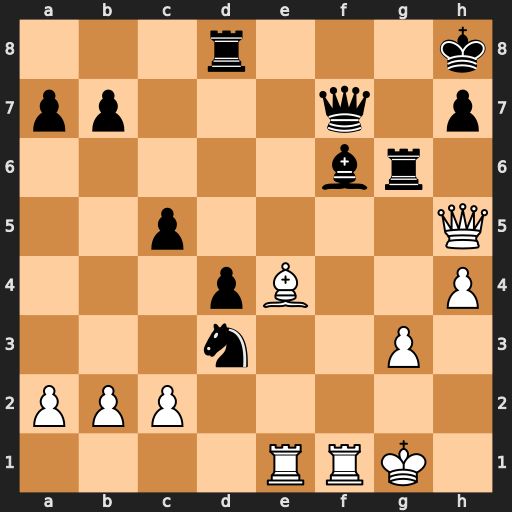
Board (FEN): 3r3k/pp3q1p/5br1/2p4Q/3pB2P/3n2P1/PPP5/4RRK1
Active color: w
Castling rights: -
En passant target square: -
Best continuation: Bxg6 Qxg6 Qxg6